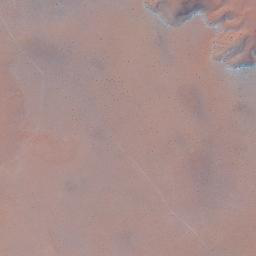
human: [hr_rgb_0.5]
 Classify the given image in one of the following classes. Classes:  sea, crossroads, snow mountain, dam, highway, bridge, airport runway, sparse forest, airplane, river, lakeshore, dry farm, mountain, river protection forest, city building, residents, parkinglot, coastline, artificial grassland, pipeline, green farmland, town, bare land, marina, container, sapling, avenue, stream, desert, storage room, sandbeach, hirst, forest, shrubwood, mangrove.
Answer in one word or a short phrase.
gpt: desert